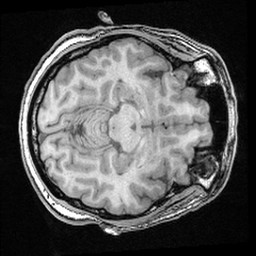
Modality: T1w
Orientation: axial
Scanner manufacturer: ge
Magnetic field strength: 3 T
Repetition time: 0.008572 s
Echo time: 0.003384 s